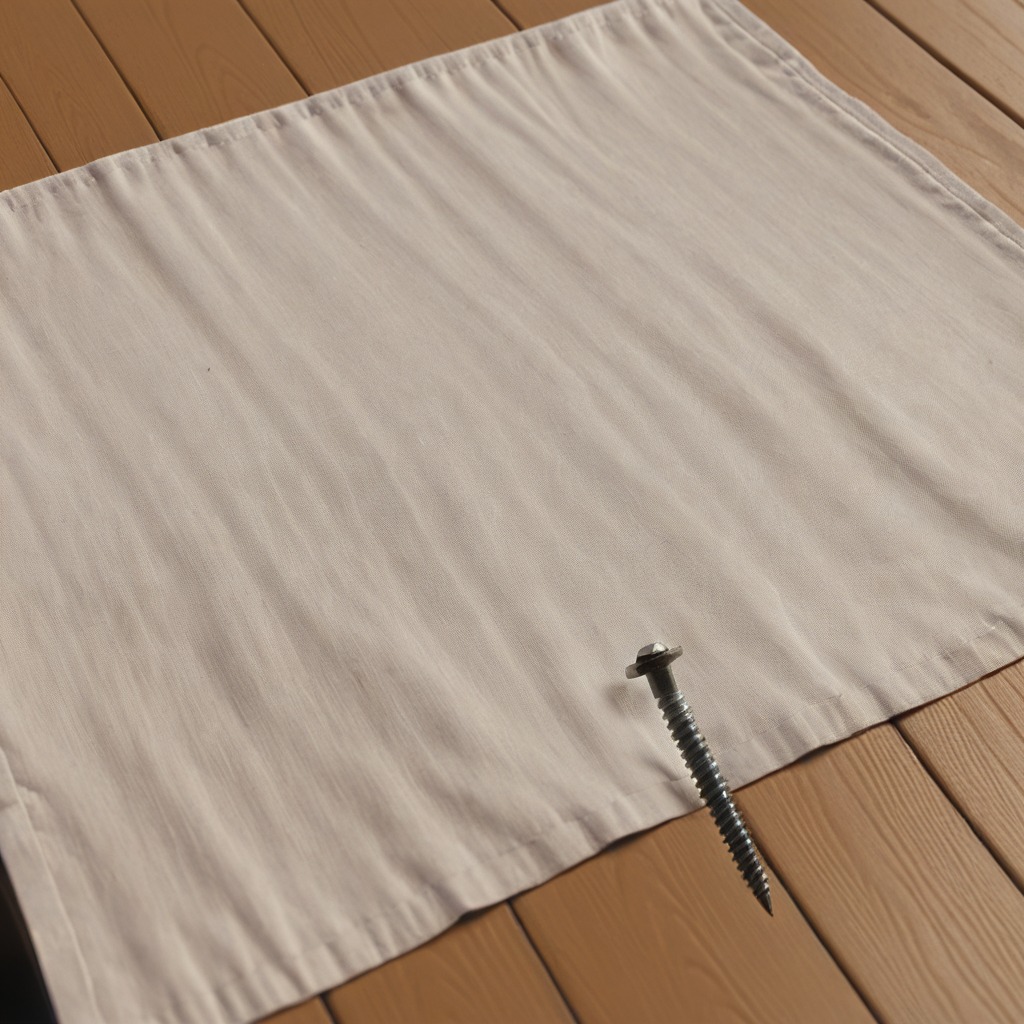
A metal screw lying on a wooden table in an outdoor workshop during daytime bright natural light soft shadows worn but beneath the cloth